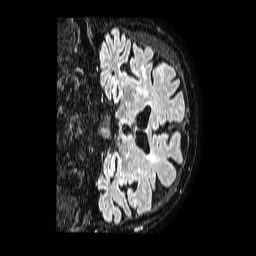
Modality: FLAIR
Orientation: coronal
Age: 86
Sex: male
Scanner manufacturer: philips
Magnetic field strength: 1.5 T
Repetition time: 4.8 s
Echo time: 0.3 s